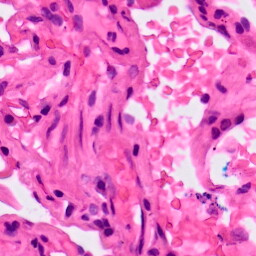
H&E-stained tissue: Lung